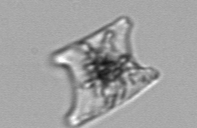
Label: Eucampia